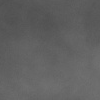
Atmospheric dust classification: dusty